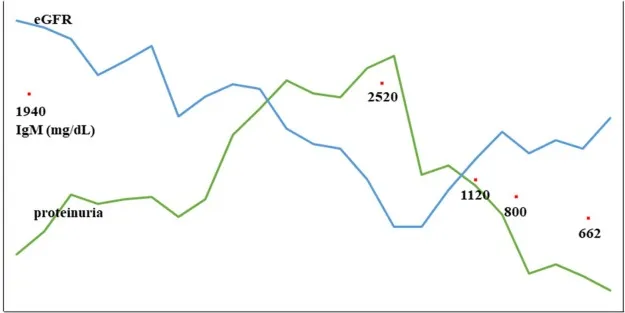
Clinical course of the present patient. Although the therapeutic effects of an angiotensin II type 1 receptor blocker (ARB) and a steroid (prednisolone; PSL) were insufficient, a substantial reduction in proteinuria and improvement of renal function as well as hematological responses were achieved by rituximab treatment.
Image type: pathology (masson_trichrome)